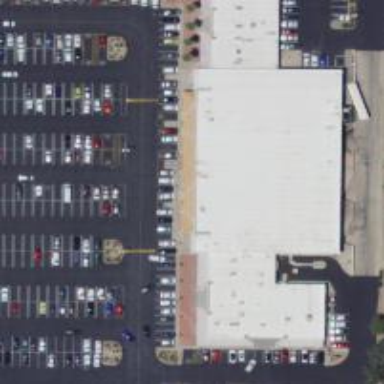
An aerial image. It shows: Supermarket.